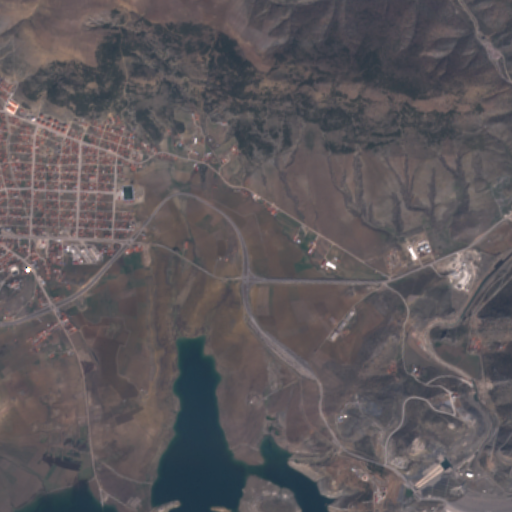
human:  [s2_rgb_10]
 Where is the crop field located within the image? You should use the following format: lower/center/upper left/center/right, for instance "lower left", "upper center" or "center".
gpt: The crop field is located in the center left of the image.
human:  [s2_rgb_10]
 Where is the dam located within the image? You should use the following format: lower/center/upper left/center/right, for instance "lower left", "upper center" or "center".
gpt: The dam is located in the lower right of the image.
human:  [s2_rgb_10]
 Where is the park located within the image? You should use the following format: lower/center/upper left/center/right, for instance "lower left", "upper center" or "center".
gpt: The park is located in the center left of the image.
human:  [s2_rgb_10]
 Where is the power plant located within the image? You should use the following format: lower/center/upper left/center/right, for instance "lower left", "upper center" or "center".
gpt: There is no power plant in the image.